Question: What color setting does Eclipse use for whitespace characters? Examples in the screenshot below are the little " glyphs representing tabs, and the pilcrow P for paragraphs.

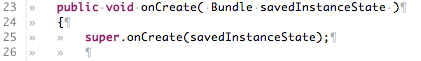
Answer: @atlanto's answer is outdated now it seems. From Preferences it is still 'General -> Editors -> Text Editors' but now there is a "configure visibility" option beside the "Show whitespace characters" checkbox label. There you can configure the transparency (default is 80 out of 255) and which characters appear.
<URL>